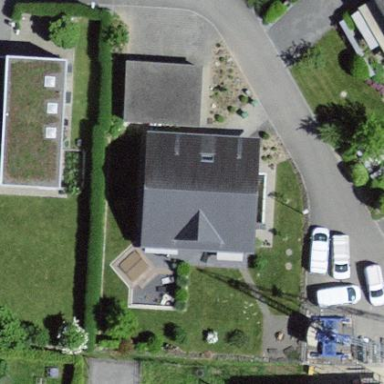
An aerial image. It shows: Residential building.